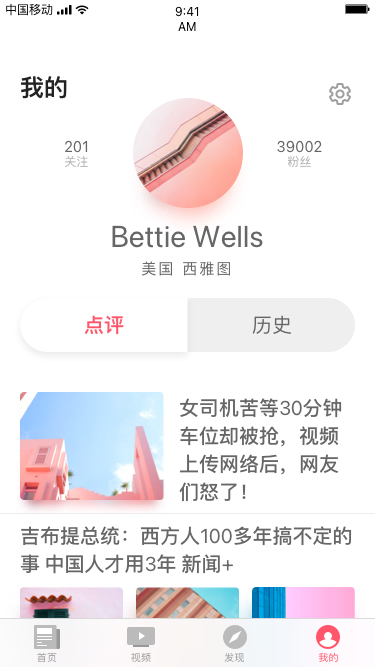
Text in this UI design:
我的
Bettie Wells
美国 西雅图
201
关注
39002
粉丝
点评
历史
女司机苦等30分钟车位却被抢，视频上传网络后，网友们怒了！
吉布提总统：西方人100多年搞不定的事 中国人才用3年 新闻+